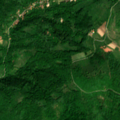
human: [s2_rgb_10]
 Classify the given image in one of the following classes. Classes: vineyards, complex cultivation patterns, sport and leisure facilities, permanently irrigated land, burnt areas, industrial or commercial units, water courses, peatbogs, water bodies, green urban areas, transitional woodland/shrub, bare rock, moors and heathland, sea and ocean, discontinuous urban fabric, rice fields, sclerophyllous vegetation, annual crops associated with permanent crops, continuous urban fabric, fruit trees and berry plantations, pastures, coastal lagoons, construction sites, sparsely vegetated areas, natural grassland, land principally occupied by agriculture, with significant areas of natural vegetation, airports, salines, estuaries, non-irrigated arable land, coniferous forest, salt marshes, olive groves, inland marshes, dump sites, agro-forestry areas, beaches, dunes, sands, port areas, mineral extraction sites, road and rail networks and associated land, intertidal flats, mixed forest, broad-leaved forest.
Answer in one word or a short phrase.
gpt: complex cultivation patterns, land principally occupied by agriculture, with significant areas of natural vegetation, broad-leaved forest, transitional woodland/shrub